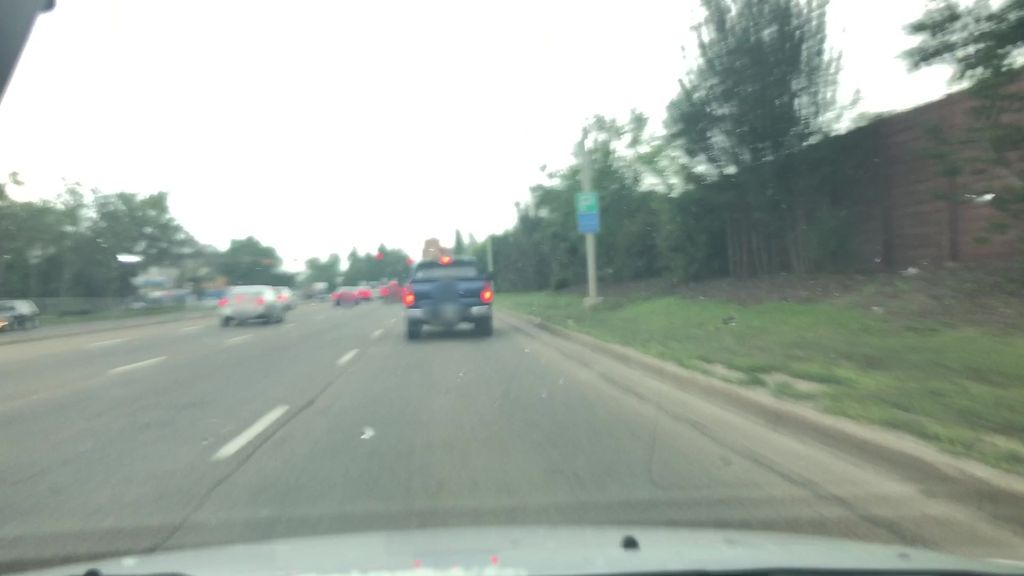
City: edmonton